Field crop: tomato
Growth stage: 2
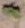
Species: solanum